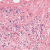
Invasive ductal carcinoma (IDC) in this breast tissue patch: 1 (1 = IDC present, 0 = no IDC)